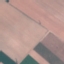
Land use / land cover class: AnnualCrop